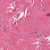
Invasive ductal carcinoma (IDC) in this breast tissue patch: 0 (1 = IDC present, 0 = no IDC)